Interaction volume radius: 10 \u00c5
Interaction volume height: 45 \u00c5
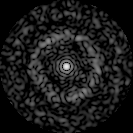
Disorder parameter: 0.8379